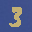
Label: 3